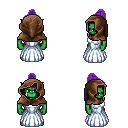
a pixel art fantasy rpg character, male body template, orc, green skin, underdress, magenta pants, purple short topknot hairstyle, cloth hood, four views (front, back, left, right), 2x2 character sprite sheet, small pixel art, hard edges, no anti-aliasing